Field crop: maize
Growth stage: 2
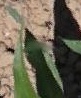
Species: maize